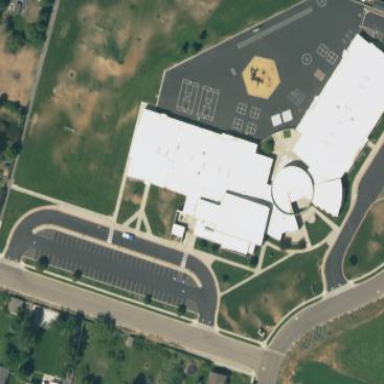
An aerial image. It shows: School.